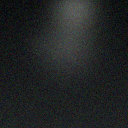
Screen state: off